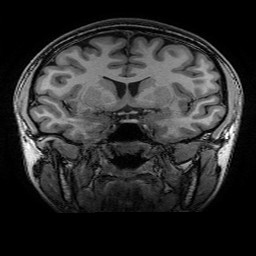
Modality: T1w
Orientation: sagittal
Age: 18
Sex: female
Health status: healthy
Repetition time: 2.53 s
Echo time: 0.0034 s